Interaction volume radius: 10 \u00c5
Interaction volume height: 35 \u00c5
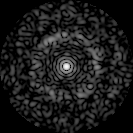
Disorder parameter: 0.8418